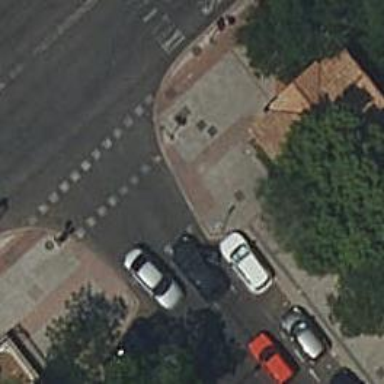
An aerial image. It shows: Road crossing with traffic signals.